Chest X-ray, AP view. Patient: 54 years old, sex F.
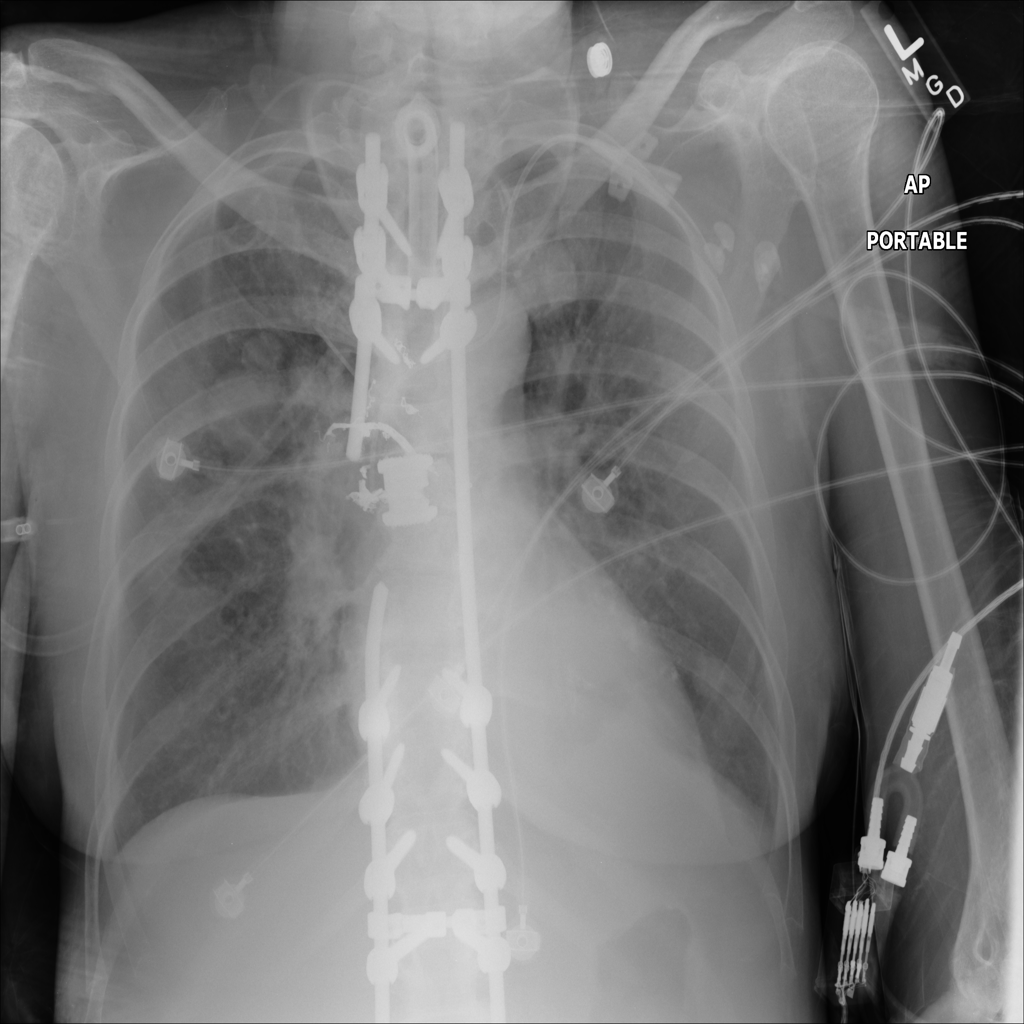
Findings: No Finding